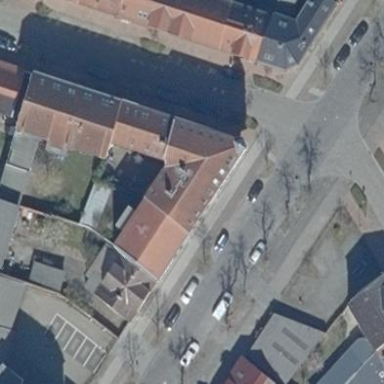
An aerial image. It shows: Guest house building.